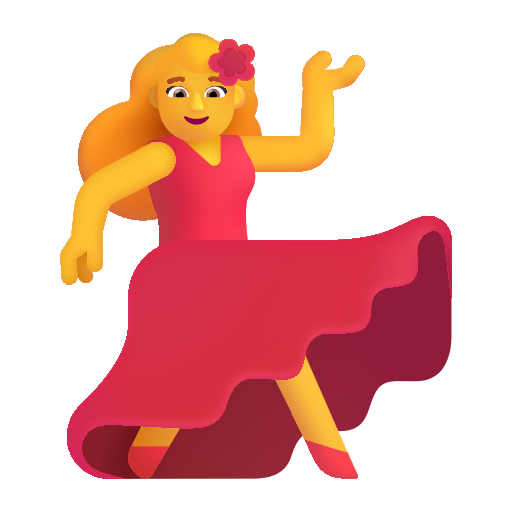
woman dancing color default